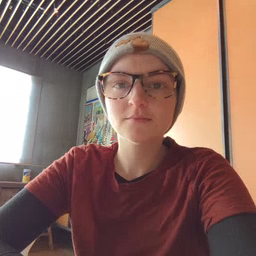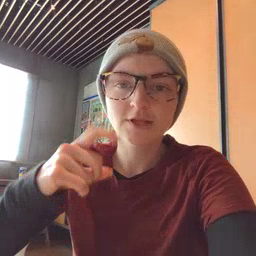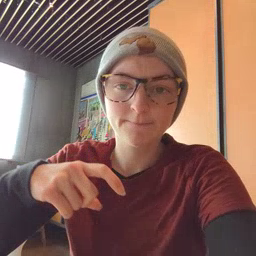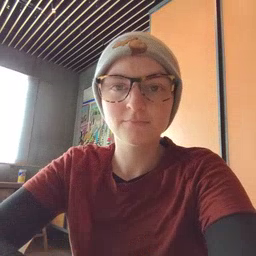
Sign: time